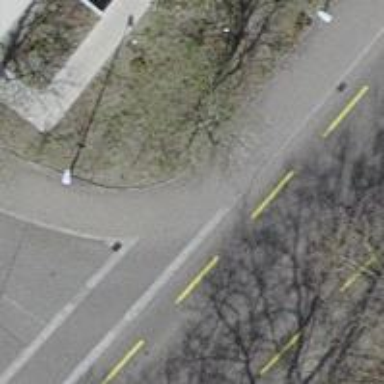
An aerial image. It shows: Asphalt sidewalk.